You are looking at the short-time Fourier spectrogram of a bearing's acceleration signal. What is the most likely bearing condition (normal, inner_race, outer_race, ball)?
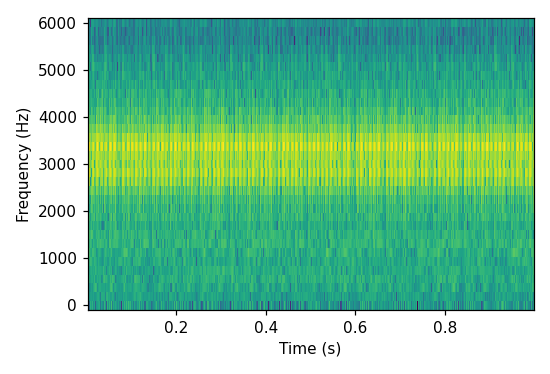
Answer: outer_race